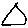
Label: triangle